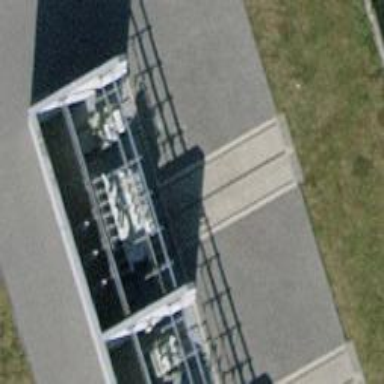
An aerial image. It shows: Outdoor transformer.